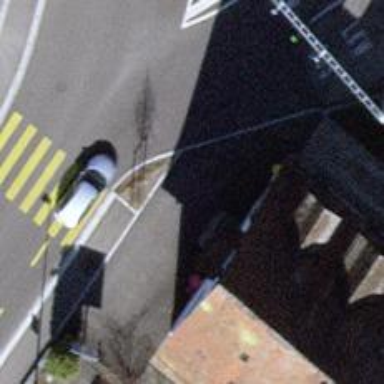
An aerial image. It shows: Bus stop with platform for public transport.